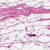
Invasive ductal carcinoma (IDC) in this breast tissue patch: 0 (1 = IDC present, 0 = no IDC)